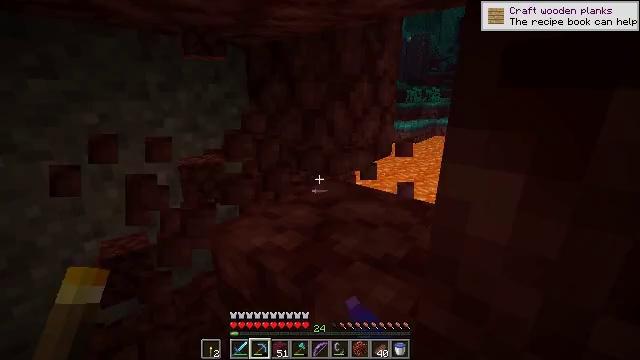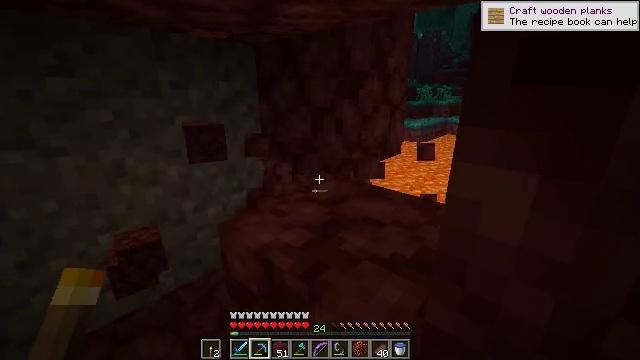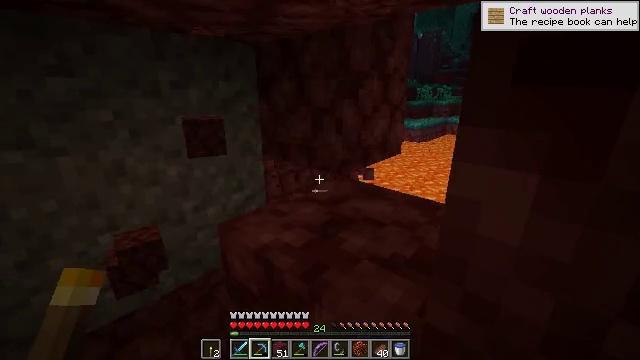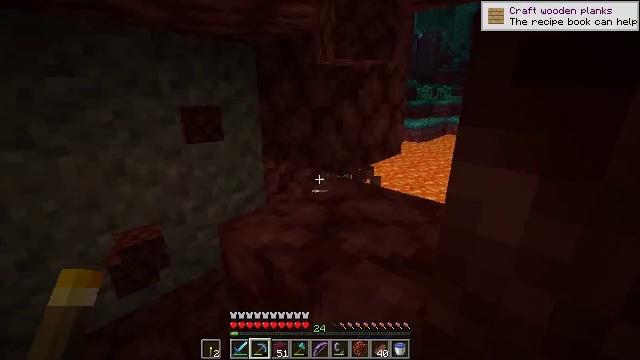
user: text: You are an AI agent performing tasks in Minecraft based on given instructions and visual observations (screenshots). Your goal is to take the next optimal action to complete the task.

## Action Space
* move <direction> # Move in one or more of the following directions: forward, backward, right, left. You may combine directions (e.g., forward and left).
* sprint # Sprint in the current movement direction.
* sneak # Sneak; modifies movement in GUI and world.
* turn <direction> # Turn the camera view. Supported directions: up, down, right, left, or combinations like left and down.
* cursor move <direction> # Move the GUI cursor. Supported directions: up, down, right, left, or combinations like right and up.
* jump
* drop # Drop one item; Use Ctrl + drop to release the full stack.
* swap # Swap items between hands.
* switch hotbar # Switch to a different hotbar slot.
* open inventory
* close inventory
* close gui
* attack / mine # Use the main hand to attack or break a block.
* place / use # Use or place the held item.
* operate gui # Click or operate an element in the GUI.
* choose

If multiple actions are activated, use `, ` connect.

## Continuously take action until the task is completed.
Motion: motion action
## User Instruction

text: Gather warped nylium from the ground.
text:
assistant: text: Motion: turn left, attack / mine
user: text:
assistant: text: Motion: attack / mine
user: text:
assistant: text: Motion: attack / mine
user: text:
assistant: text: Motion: no_op